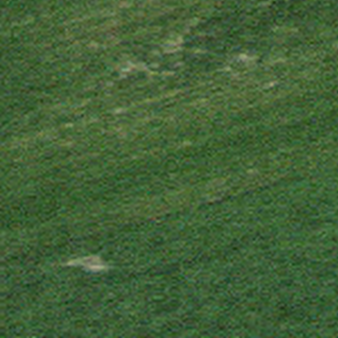
Label: other